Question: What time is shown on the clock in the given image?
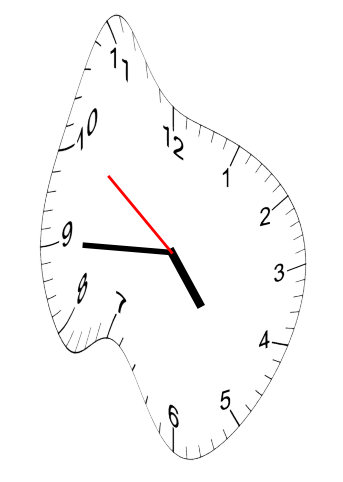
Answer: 04:44:51